Field crop: maize
Growth stage: 2
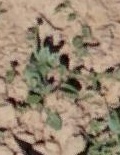
Species: convolvulus